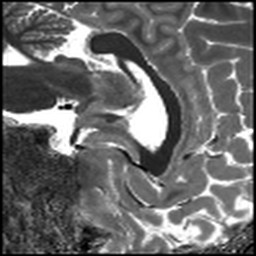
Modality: T1map
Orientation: sagittal
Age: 24
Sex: male